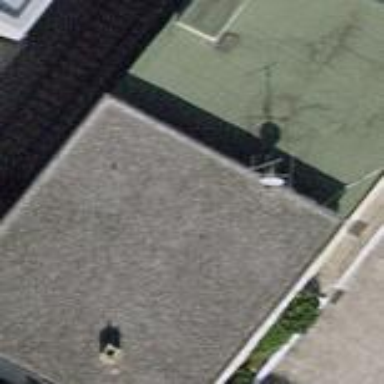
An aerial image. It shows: Office building.